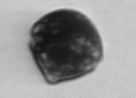
Label: Scrippsiella